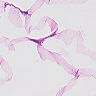
Metastatic tissue present: no